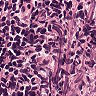
Metastatic tissue present: no